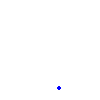
Particle: proton